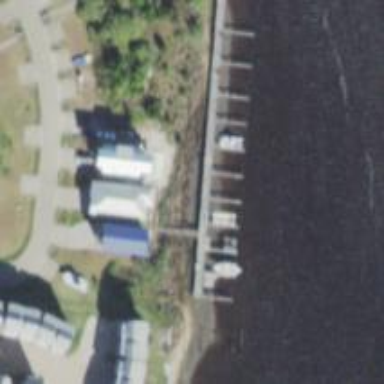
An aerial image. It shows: Man-made pier.